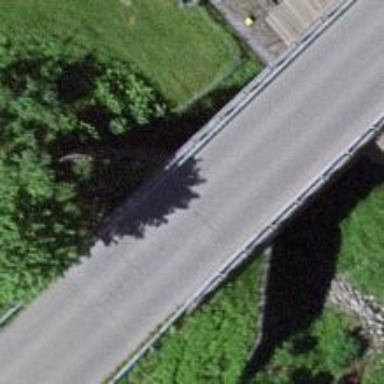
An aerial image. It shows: Unclassified road on asphalt surface with bridge.